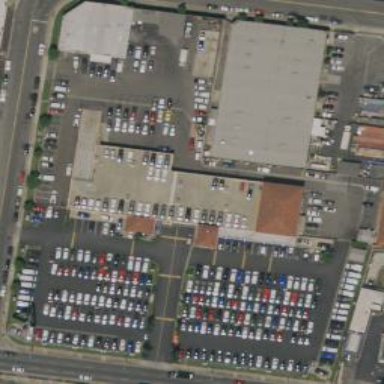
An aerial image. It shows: Shop that sells cars.